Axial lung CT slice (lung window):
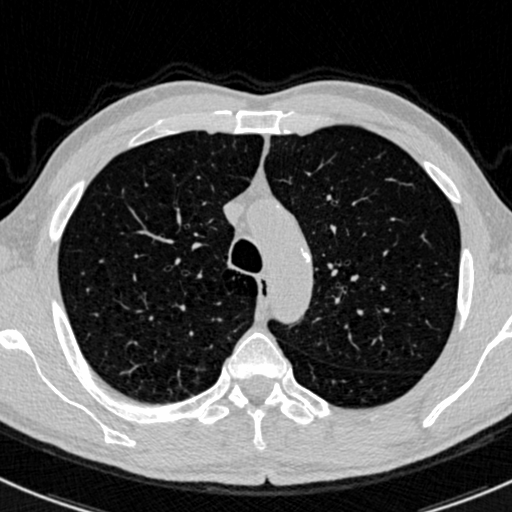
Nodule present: no